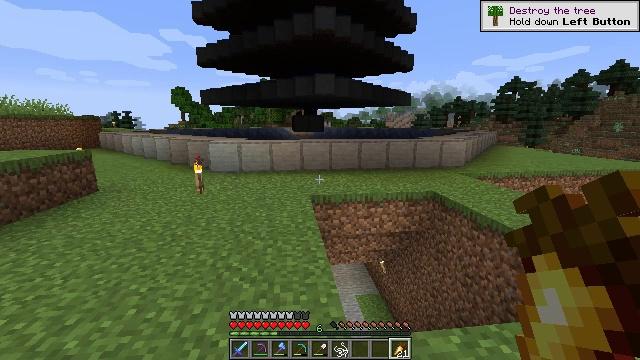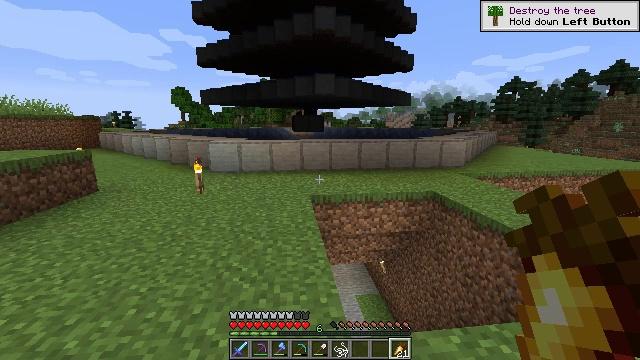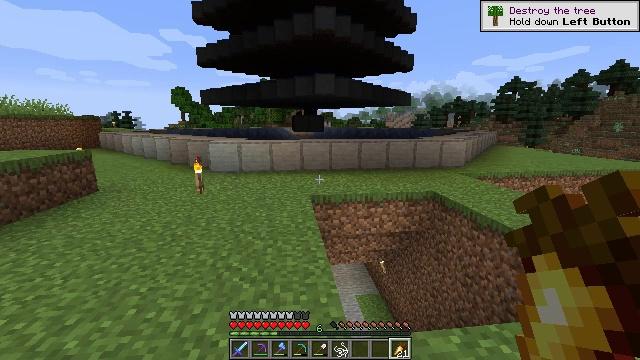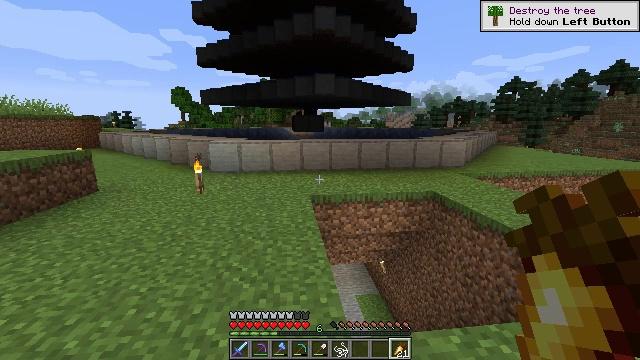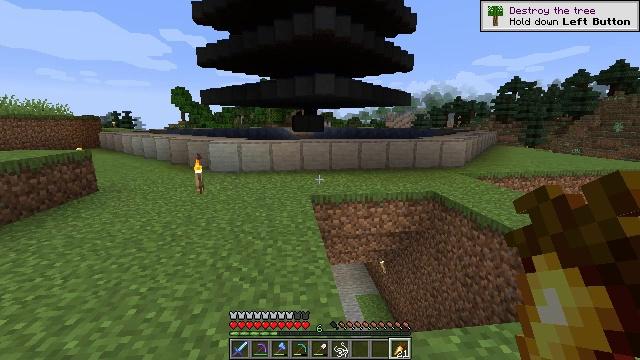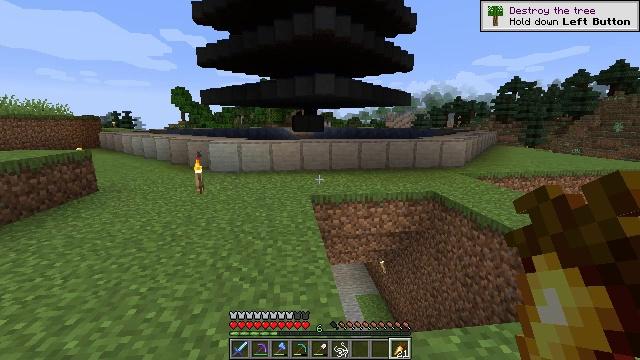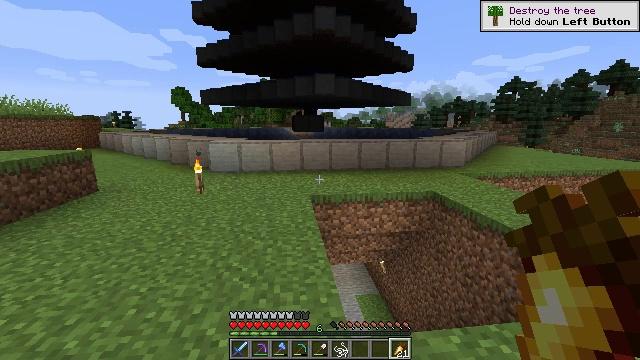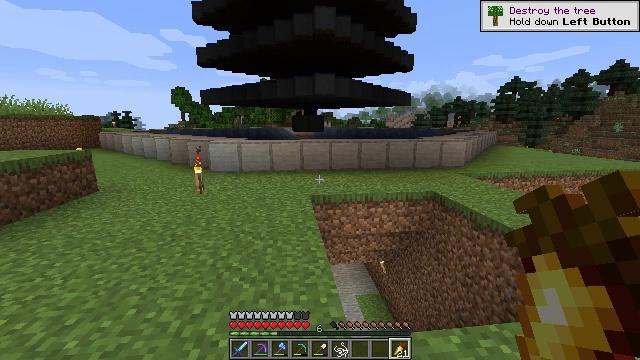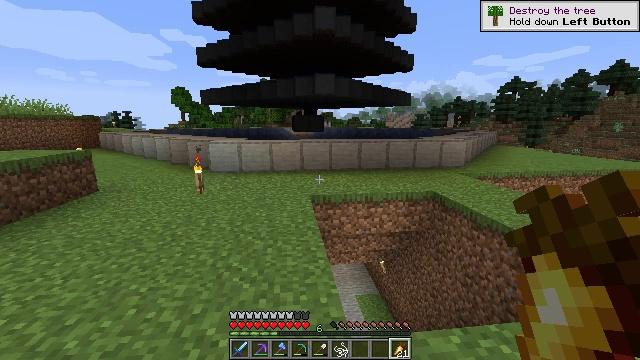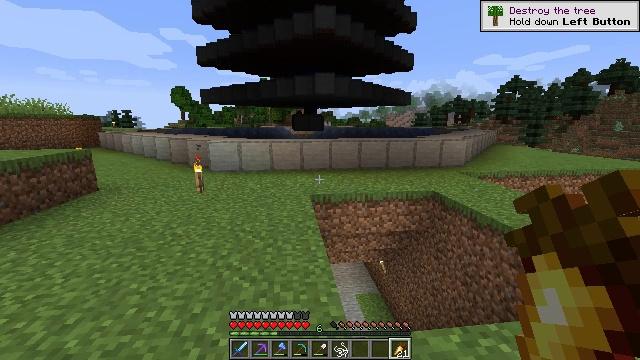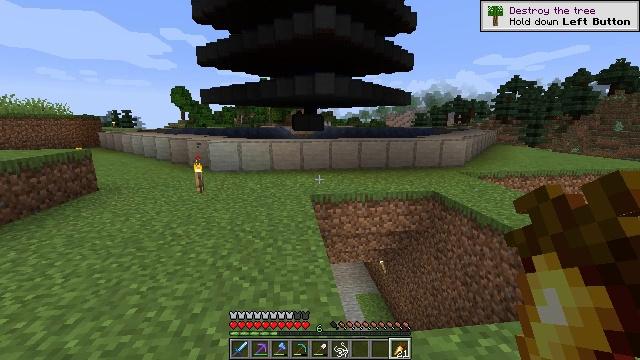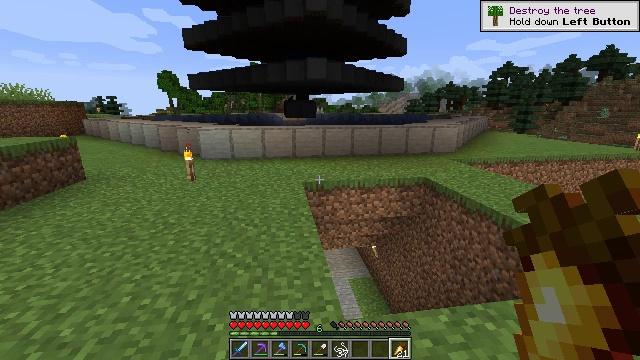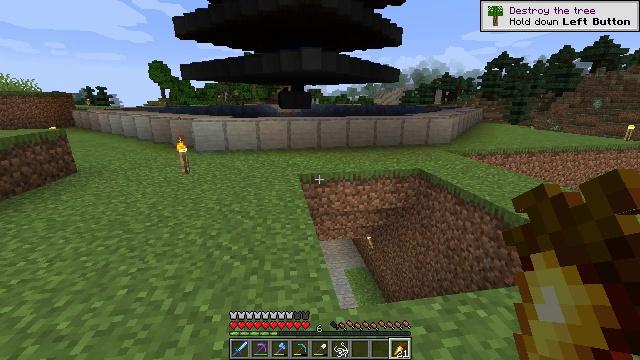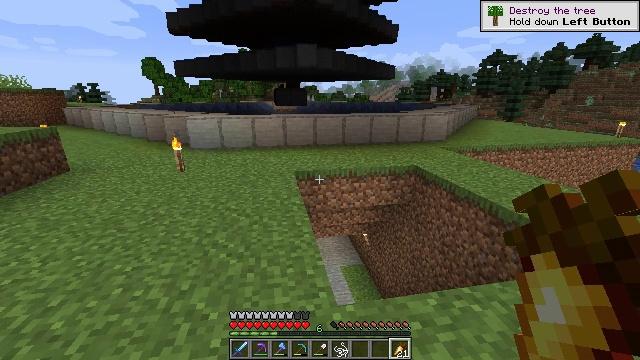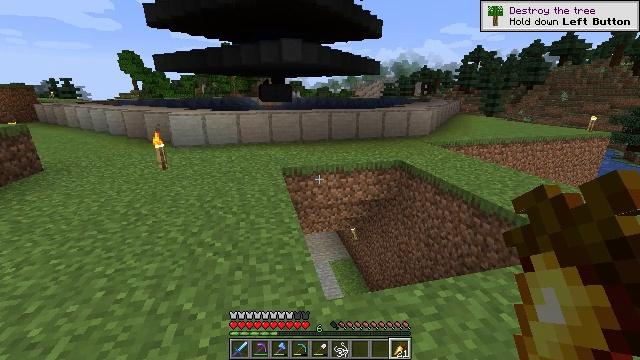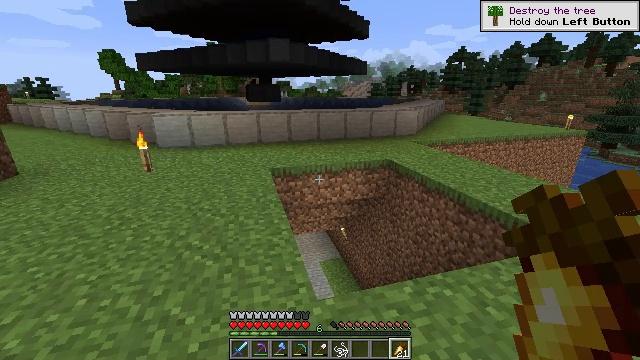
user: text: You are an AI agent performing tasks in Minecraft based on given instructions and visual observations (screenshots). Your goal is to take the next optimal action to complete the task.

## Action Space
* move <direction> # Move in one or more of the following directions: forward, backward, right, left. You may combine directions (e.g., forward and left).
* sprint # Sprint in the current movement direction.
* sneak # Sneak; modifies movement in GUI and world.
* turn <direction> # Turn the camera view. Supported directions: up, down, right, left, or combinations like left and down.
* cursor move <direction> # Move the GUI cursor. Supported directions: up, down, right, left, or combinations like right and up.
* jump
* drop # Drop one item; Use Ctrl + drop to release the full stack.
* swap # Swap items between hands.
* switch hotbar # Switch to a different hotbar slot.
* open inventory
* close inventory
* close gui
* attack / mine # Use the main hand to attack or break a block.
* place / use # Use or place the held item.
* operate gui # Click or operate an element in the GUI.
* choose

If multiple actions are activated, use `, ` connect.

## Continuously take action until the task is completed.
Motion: motion action
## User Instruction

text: Put stone in the furnace to get smooth stone.
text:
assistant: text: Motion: no_op
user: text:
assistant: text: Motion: no_op
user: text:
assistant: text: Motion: no_op
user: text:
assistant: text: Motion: no_op
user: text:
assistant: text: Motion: no_op
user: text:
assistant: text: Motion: no_op
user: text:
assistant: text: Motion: no_op
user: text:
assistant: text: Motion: no_op
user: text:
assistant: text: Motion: no_op
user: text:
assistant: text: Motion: no_op
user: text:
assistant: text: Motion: turn right and down
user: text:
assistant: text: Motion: turn right and down
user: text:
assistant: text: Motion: no_op
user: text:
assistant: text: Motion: turn right
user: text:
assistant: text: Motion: turn right
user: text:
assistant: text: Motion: no_op
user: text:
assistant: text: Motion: no_op
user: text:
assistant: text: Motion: no_op
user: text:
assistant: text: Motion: no_op
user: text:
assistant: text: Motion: no_op
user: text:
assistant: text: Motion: turn left
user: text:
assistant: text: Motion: turn left
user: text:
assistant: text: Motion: turn left and up
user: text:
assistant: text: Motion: turn left and up
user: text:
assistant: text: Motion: turn left and up
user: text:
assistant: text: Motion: move forward, turn left
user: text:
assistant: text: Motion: move forward
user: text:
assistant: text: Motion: move forward
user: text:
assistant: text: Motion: move forward
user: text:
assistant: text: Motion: move forward and move right